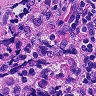
Metastatic tissue present: no